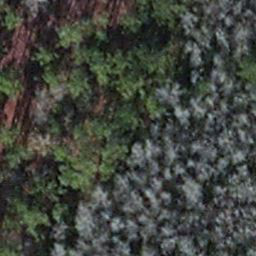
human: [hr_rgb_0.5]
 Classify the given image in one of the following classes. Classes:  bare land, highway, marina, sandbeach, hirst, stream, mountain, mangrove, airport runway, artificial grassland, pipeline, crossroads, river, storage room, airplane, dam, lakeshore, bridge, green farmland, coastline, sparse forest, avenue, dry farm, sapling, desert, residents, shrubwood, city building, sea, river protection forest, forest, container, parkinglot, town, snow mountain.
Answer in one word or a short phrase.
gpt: sapling